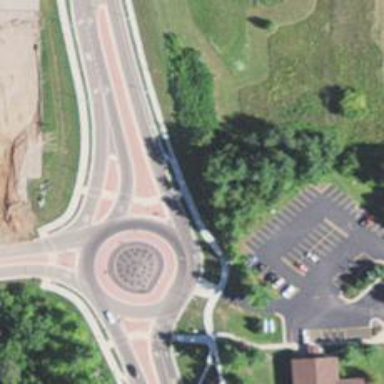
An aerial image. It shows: Roundabout at primary highway.